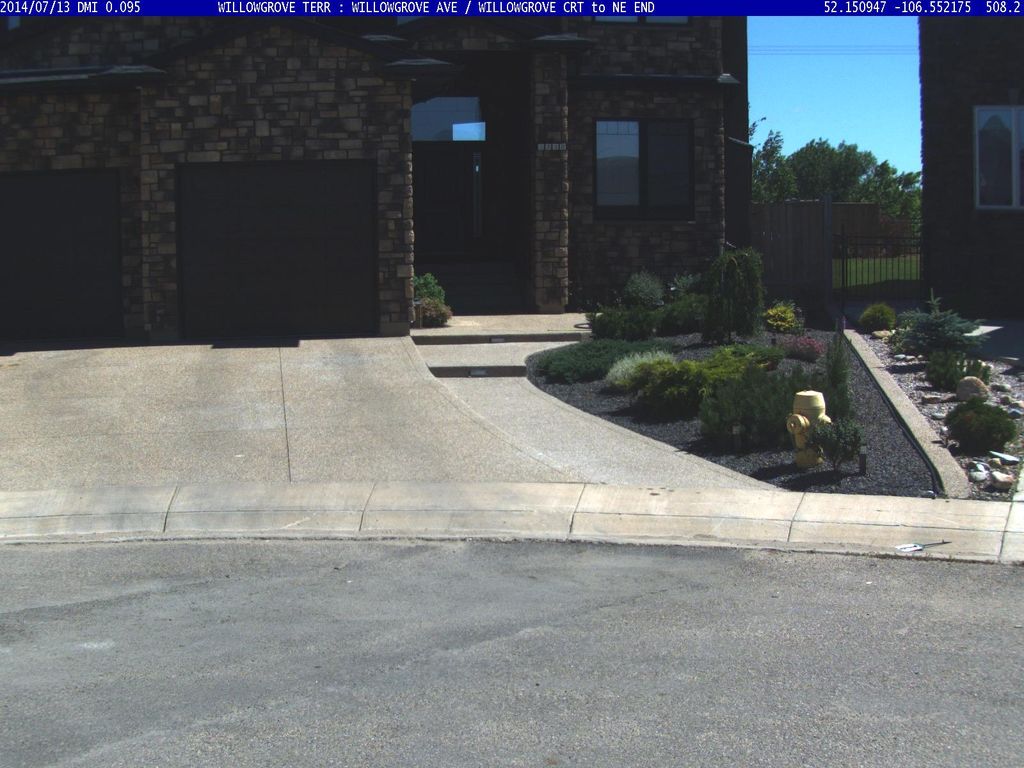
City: saskatoon